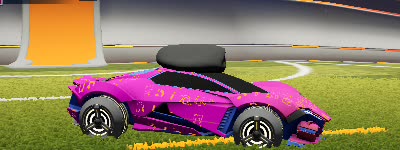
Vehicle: werewolf